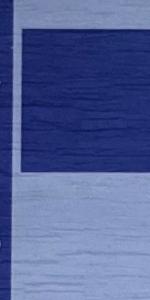
Label: Empty